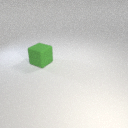
large green rubber cube